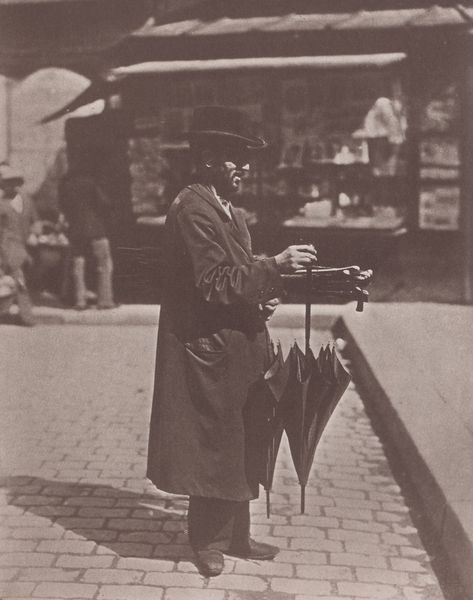
Titel: Leben und Arbeitswelt, Schirmverkäufer in der Rue Mouffetard
Künstler: Jean Eugène Auguste Atget
Schlagwörter: hand, mann, schatten, weiß, grau, hut, licht, profil, schaufenster, schwarz, strasse, dach, schirm, leute, bart, mensch, stehen, sonne, mantel, stoff, england, geschäft, passanten, pflaster, amerika, laden, sepia, stufe, foto, fotografie, photographie, melone, auslage, berlin, verkäufer, bürgersteig, gehweg, schwarzweiß, trottoir, bordstein, kiosk, zille, photo, anbieten, krage, manteltasche, aufnahme, markise, jude, zeitungen, new york, damenschirm, doppelschirm, schirmmacher, schirmverkäufer